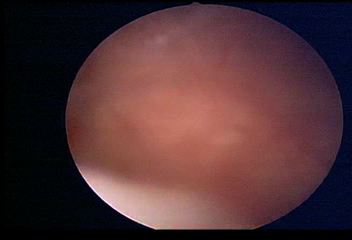
Modality: WLC
Class: Normal mucosa
Bladder cancer association: No